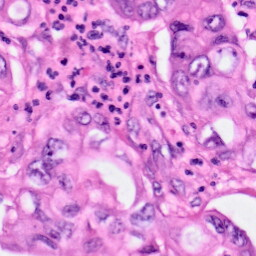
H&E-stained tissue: Pancreatic